Current action and preconditions to check: trajectory_clear

Your task: For each precondition in the list above, predict whether it will hold at this action.

Consider the current scene as observed from the mobile robot's camera, and analyze the predicted future states of all dynamic agents (e.g., people, animals, vehicles, or any moving entities) within the NEXT SECOND.

IMPORTANT: Only answer "very likely" if you are absolutely certain—based on strong, clear evidence—that a dynamic agent will violate the precondition in the predicted future state. Do NOT answer "very likely" for unlikely, ambiguous, or low-probability risks.

Ask yourself for each precondition: Is there a high probability, with clear and convincing evidence, that the predicted future states of any dynamic agent will interfere with the predicted future state of the currently executing action within the NEXT SECOND, causing that precondition to fail?

Assess the risk level based on these predictions. Use "likely" or "very likely" if motions create a clear risk of interference.

Use "neutral" or "improbable" if agents are nearby but their predicted paths are clearly diverging or non-conflicting.

Failure Risk Categories: "very improbable", "improbable", "neutral", "likely", "very likely"

Answer Format: Output ONLY the probability_of_failure value from these categories: "very improbable", "improbable", "neutral", "likely", "very likely"

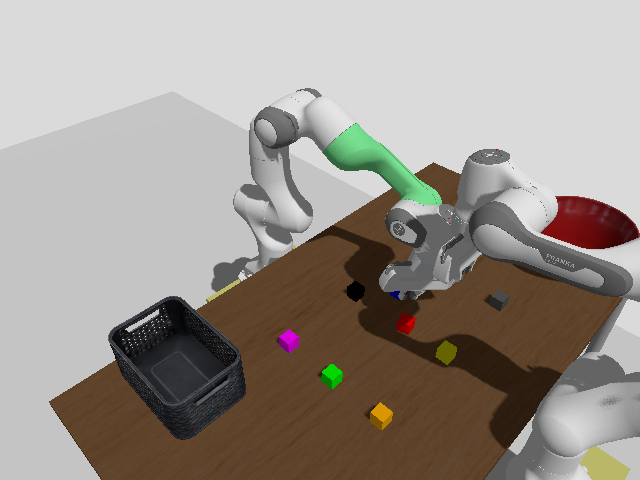

Answer: improbable